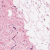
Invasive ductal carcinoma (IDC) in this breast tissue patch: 0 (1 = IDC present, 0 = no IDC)